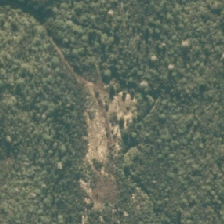
Land cover: herbaceous_freshwater_vege